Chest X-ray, PA view. Patient: 5 years old, sex F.
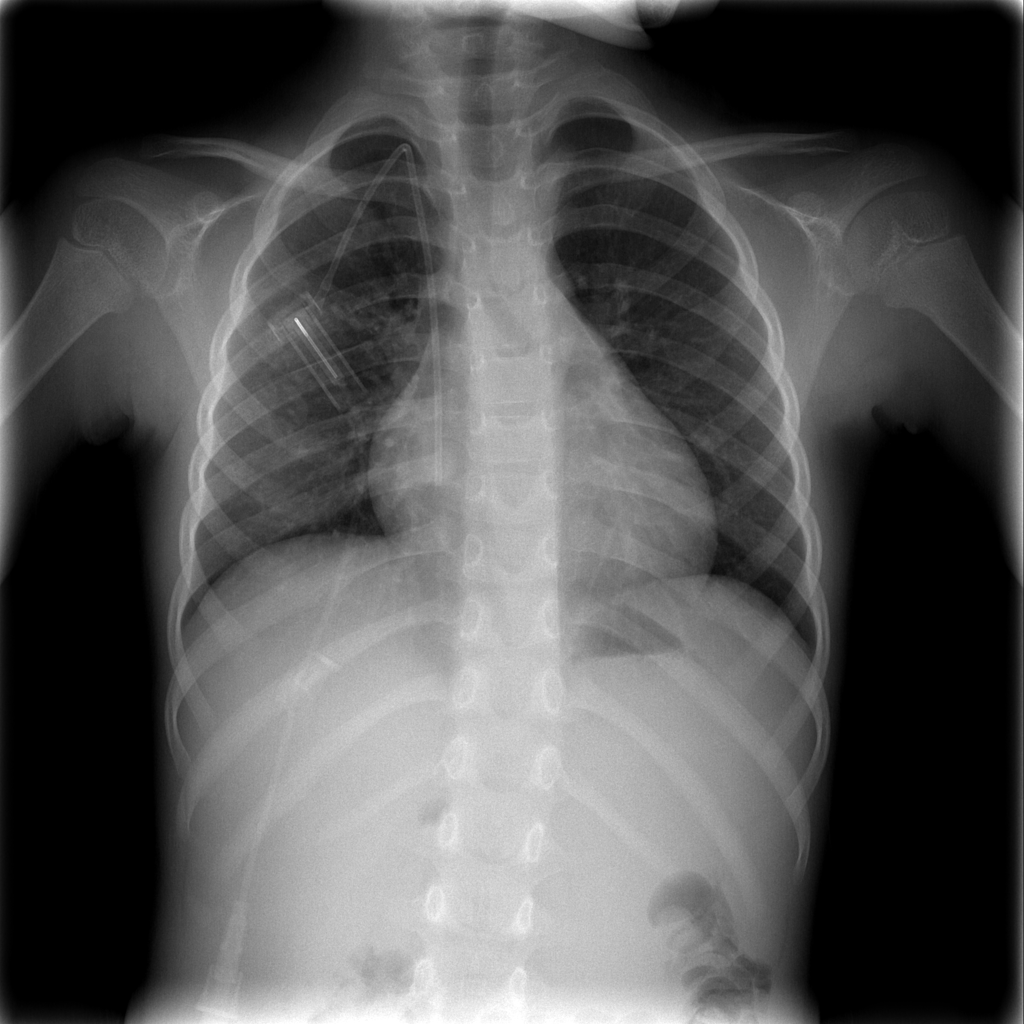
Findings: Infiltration